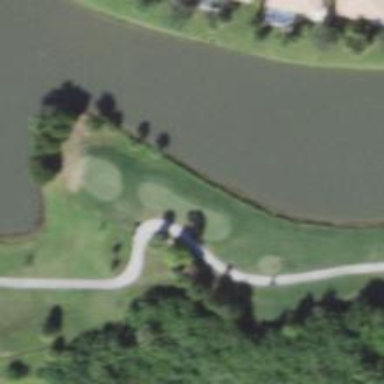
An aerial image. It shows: Golf cartpath that is also road path.